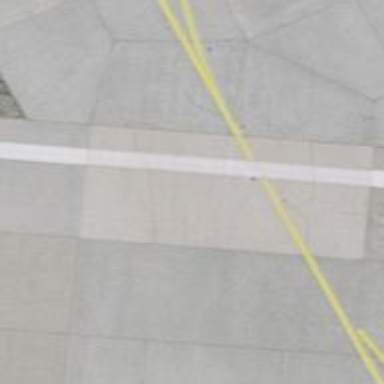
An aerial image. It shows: View of taxiway at the airport.